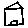
Label: house